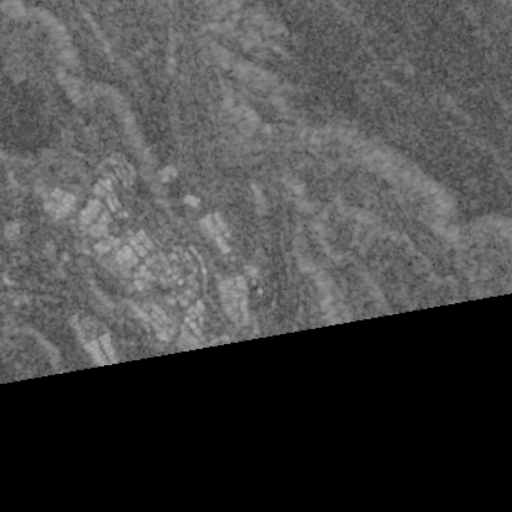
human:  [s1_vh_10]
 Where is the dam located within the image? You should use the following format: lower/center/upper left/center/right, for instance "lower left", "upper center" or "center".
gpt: The dam is located in the center right of the image.
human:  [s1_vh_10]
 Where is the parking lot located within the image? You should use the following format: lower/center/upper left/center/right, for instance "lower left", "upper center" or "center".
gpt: The parking lot is located in the lower left of the image.
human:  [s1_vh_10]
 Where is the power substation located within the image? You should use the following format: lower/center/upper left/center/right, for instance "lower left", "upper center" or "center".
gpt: The power substation is located in the center left of the image.
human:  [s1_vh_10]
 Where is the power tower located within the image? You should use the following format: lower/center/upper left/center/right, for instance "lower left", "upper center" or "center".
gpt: The power tower is located in the upper left of the image.
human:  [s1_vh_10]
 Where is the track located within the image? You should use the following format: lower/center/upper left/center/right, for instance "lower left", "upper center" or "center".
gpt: There is no track in the image.

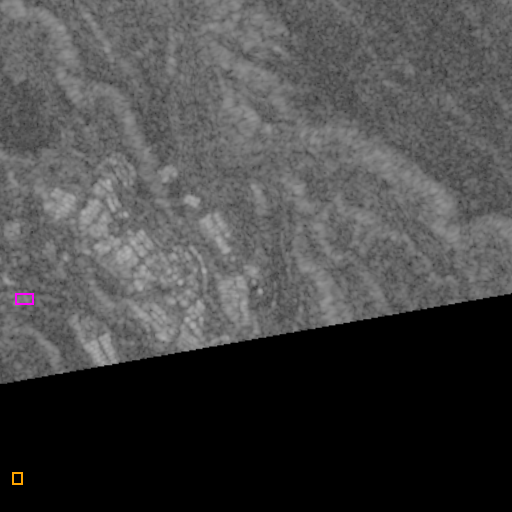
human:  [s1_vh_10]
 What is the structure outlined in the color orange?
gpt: The structure outlined in orange is a parking lot.
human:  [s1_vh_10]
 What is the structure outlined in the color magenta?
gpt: The structure outlined in magenta is a power substation.
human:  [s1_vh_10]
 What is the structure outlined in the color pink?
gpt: There is no pink outline.